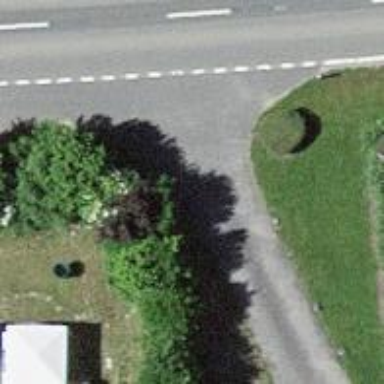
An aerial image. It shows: Hedge barrier.